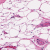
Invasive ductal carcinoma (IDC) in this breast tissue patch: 0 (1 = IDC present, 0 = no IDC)